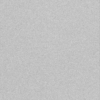
Label: dusty